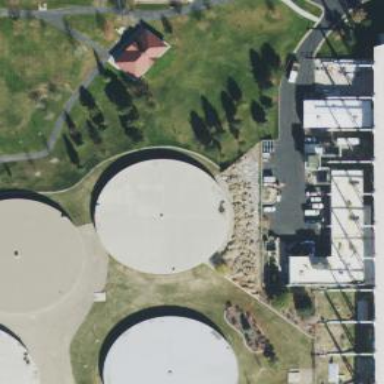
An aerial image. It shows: Building with water storage tank inside.